Question: I am using database first. I have an Adopters table and a Owners table. I want both of them to have a relationship with the AspNetUser table. The end goal is to give users the choice to sign up as an Adopter or a Owner.

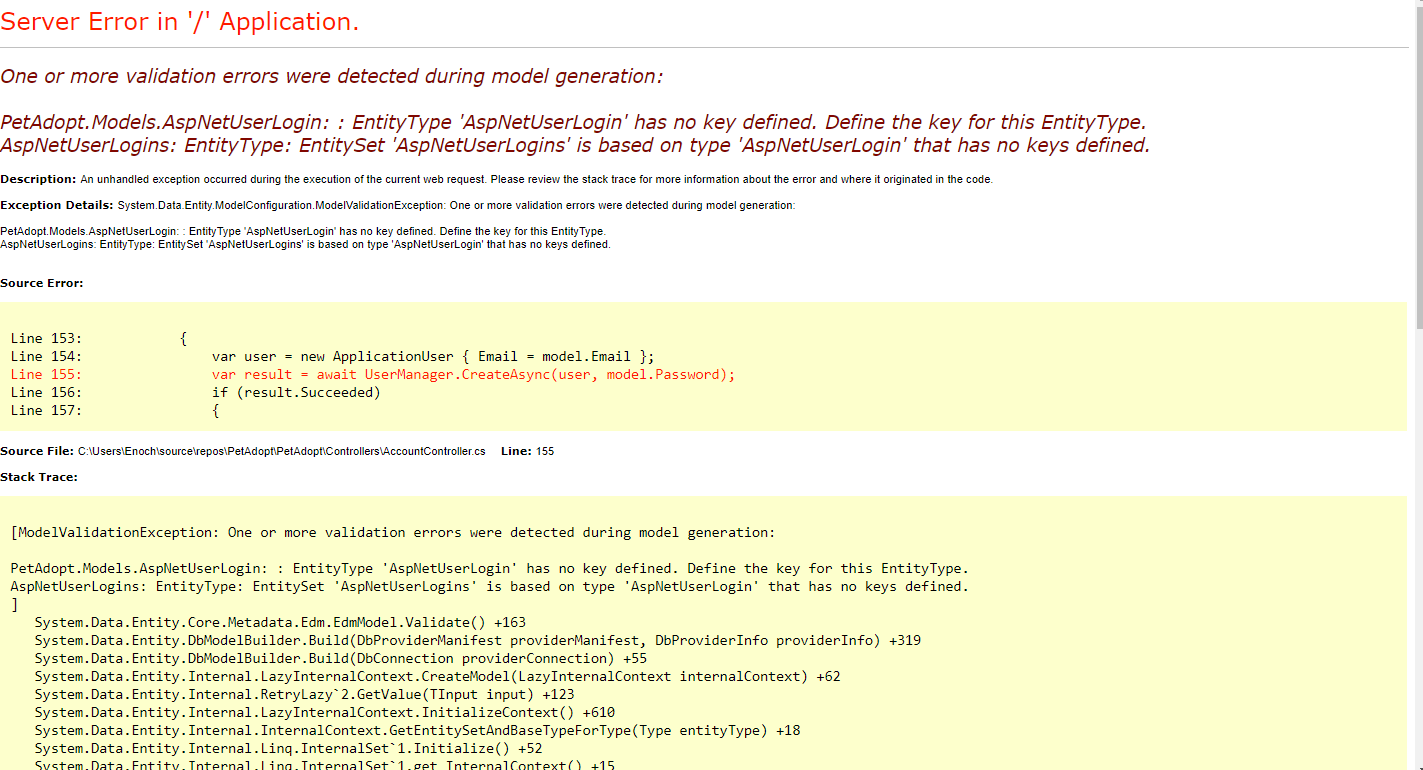
Answer: You are looking for One to many relationship with AspNetUsers table
Use following code:
'''
public class Owner
{
public int Id { get; set; }
public string Name { get; set; }
public string UserId { get; set; }
[ForeignKey("UserId")]
public ApplicationUser ApplicationUser { get; set; }
}
public class Adopter
{
public int Id { get; set; }
public string Name { get; set; }
public string UserId { get; set; }
[ForeignKey("UserId")]
public ApplicationUser ApplicationUser { get; set; }
}
'''